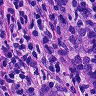
Metastatic tissue present: yes